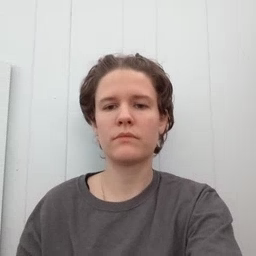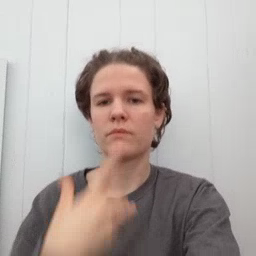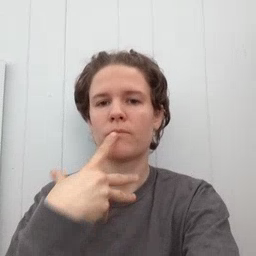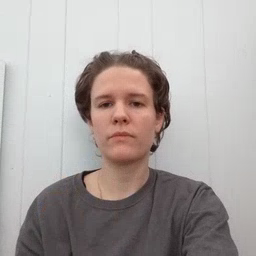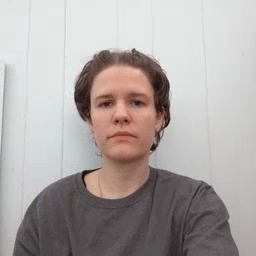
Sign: wet